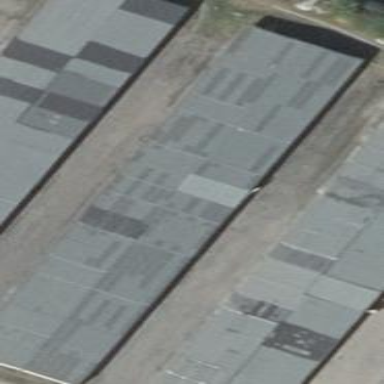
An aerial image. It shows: Group of garages.